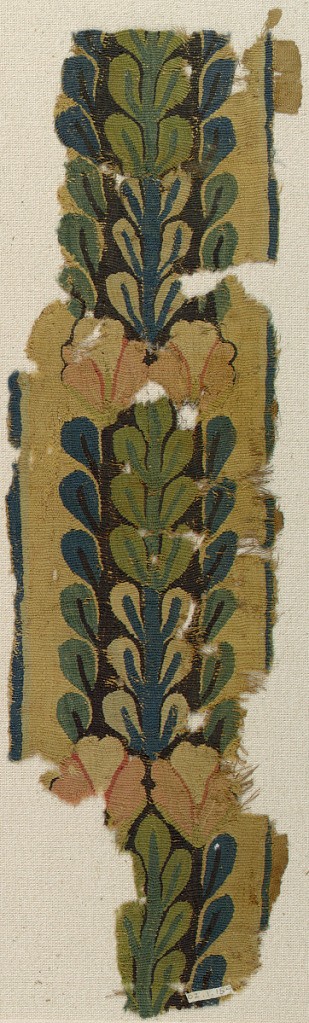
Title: Border fragment
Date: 3rd–4th century
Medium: Warp; S-spun linen. Wefts; S-spun linen. S-spun wools Technique: tapestry woven
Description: Overlapping leaves with pink six-petaled flowers. Remains of striped columns at each edge.